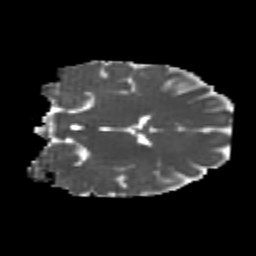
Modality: MD
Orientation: coronal
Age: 22
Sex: female
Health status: healthy
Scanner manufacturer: philips
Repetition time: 7.384 s
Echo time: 0.08599 s